高一 · 代数
已知函数 $f(x)$ 是定义在 $\mathrm{R}$ 上的偶函数, 且当 $x \geq 0$ 时, $f(x)=x^{2}-2 x$. 若关于 $x$ 的方程 $f(x)-m=0$ 有四个不同的实数解, 则实数 $m$ 的取值范围是
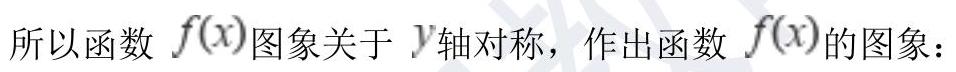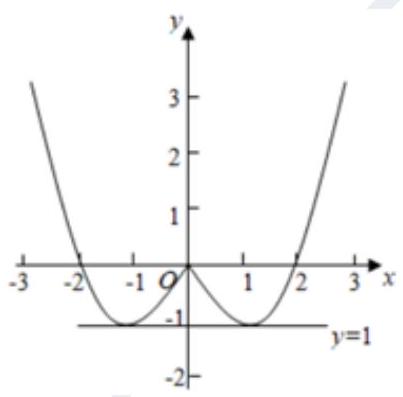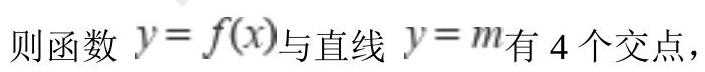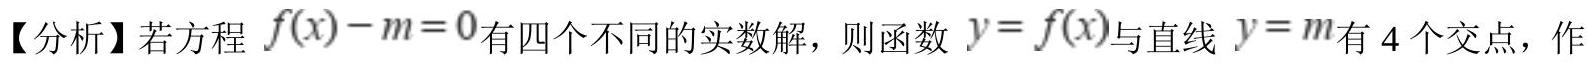
答案: $(-1,0)$
解析: 因为函数 $f(x)$ 是定义在 $\mathrm{R}$ 上的偶函数且当 $x \geq 0$ 时, $f(x)=x^{2}-2 x$,

若方程 $f(x)-m=0$ 有四个不同的实数解,

由图象可知: $-1<m<0$ 时, 即有 4 个交点.

故 $m$ 的取值范围是 $(-1,0)$,

故答案为: $(-1,0)$

出函数 $f(x)$ 的图象, 由数形结合法分析即可得答案.